Question: I am trying to run an existing solution on my local machine but every time I try to run it I get the error below [image below].
> Could not load file of assembly 'HtmlToPdfBuilder' or one of its
dependencies. An attempt was made to load a program with an incorrect
format'
I am unsure if it is relevant but it also gives information about partial binding
> WRN: Partial binding information was supplied for an assembly
I can't find where the dll "HtmlToPdfBuilder" came from so I can't check if there is a different version.
I have got my project set to compile against "Any CPU", but have tried setting it to x64 and x86 and I have also tried setting "Enable 32-bit Applications" to both true and False in IIS.
The dll was sitting in a folder outside the project and referenced, I have tried moving it into the project and referencing it (just incase).
The exact same project works on someone else's machine and we have tried comparing but can't see any differences in set up.
I am running Visual Studio 2012 and this is a VB.NET project.

This is also running on a server
- - - -
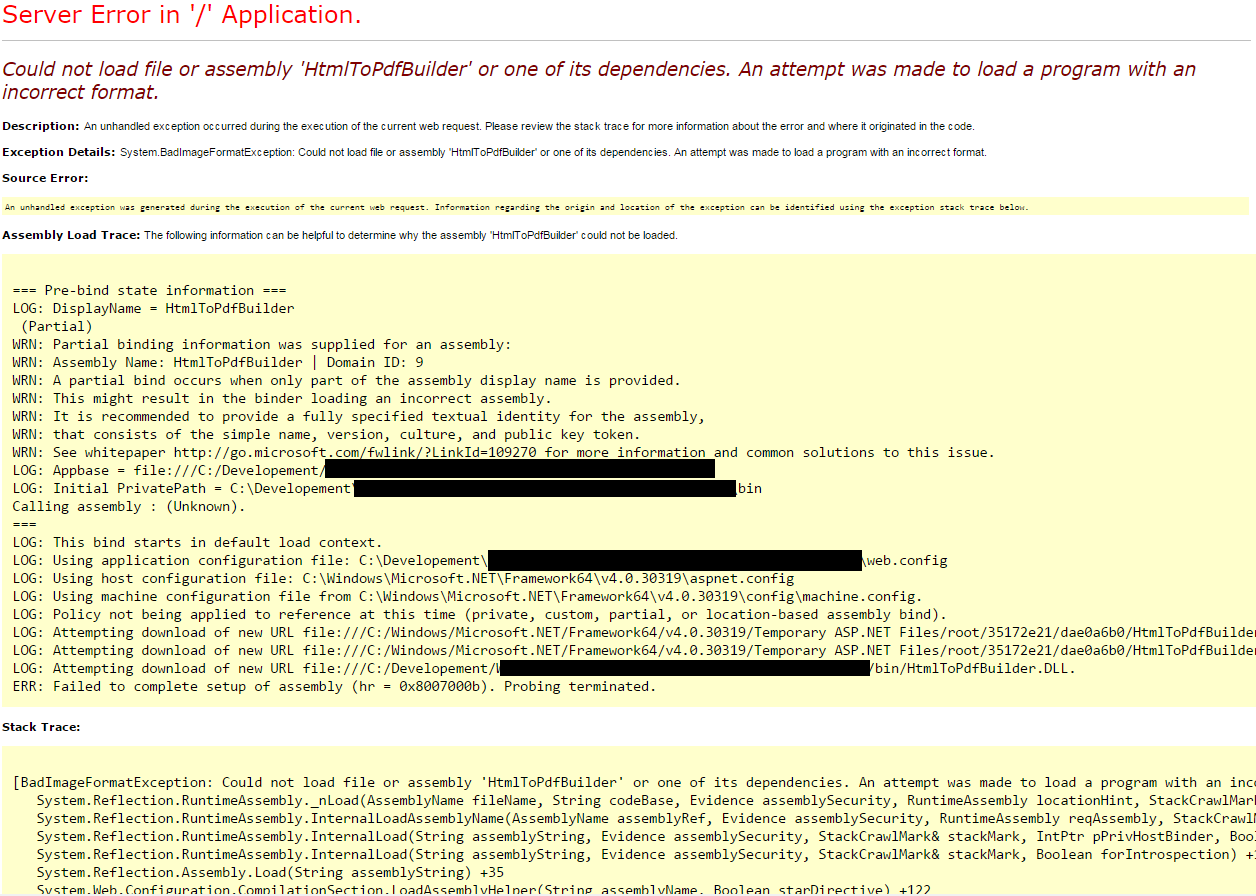
Answer: Here's what I finally did to fix this:
-
> C:\Windows\Microsoft.NET\Framework644.0.30319>aspnet_regiis.exe -i
- - -
I cannot explain why this works, as not got any problems with any other sites, but as it did I thought I'd share incase it helps anyone else.